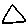
Label: triangle